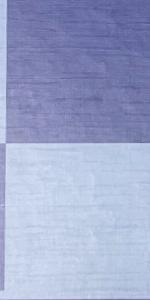
Label: Empty